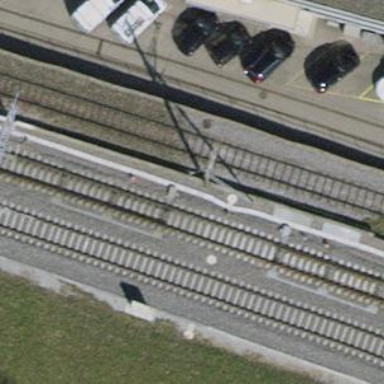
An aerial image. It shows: Single-track electrified railway with contact line.